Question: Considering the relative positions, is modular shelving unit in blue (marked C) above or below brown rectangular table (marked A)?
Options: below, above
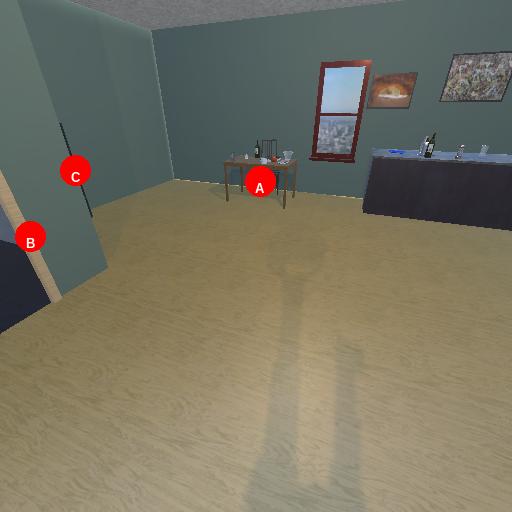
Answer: below